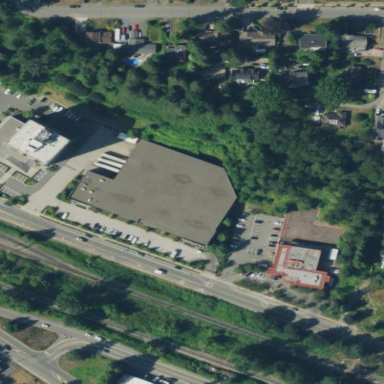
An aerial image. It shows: Warehouse building.